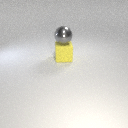
large gray metal sphere above large yellow rubber cube